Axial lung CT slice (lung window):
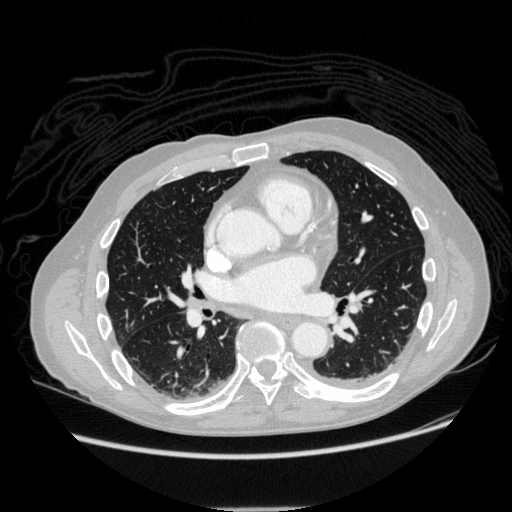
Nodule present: no